Question: Here I have a weebly website, but I'm trying to make my own website and implement some of the features from the weebly website to my own.
I was wondering what this feature is called and how I would implement it:

As you can see when you hover over an image a little floating tag appears, and I was just wondering if someone could tell me what it is and how I would implement it into my code:
Here is the code:
HTML
'''
<div id="staff_images">
<center>
<img src="images/GR412.png" />
<img src="images/JoeVis.png" />
<img src="images/Scott.png" />
<img src="images/Halo.png" />
</center>
</div>
'''
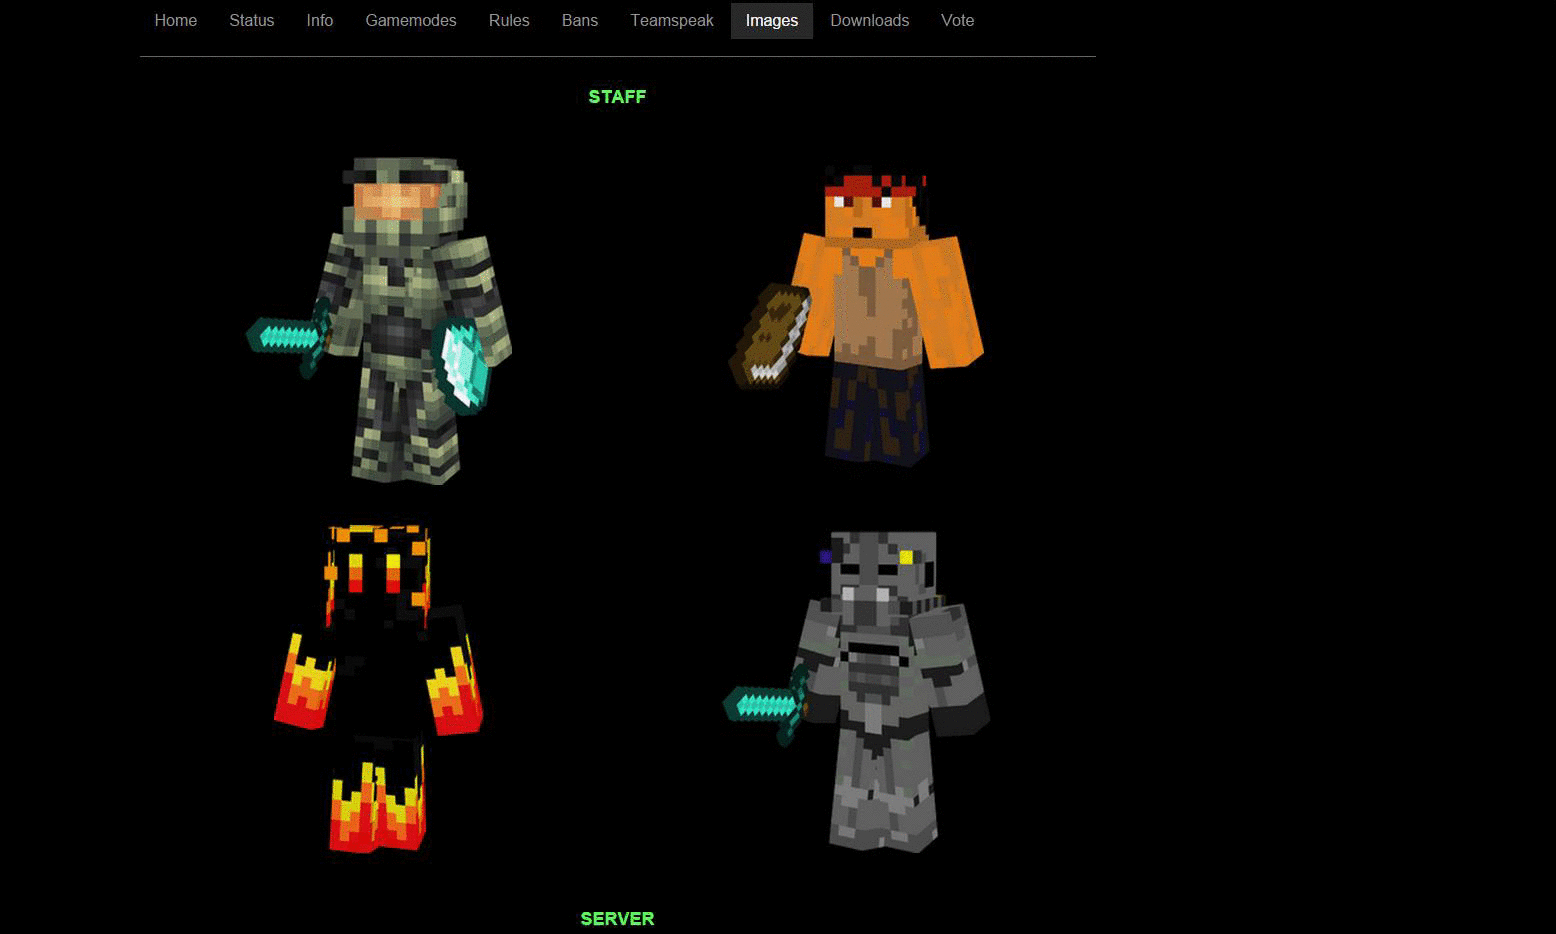
Answer: Add 'title=" "' to your images... with the name inside the '" "'. That should do it.
Like this:
'''
<img src="images/GR412.png" title="GR412" />
<img src="images/JoeVis.png" title="JoeVis" />
<img src="images/Scott.png" title="Scott" />
<img src="images/Halo.png" title="Halo" />
'''
<URL>